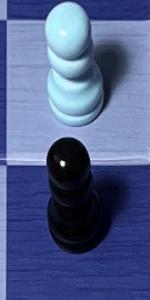
Label: Pawn_Black